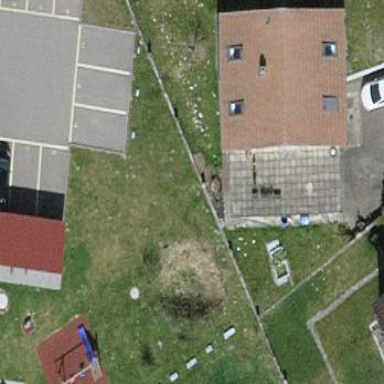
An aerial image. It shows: Playground on grassy land.